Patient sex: M
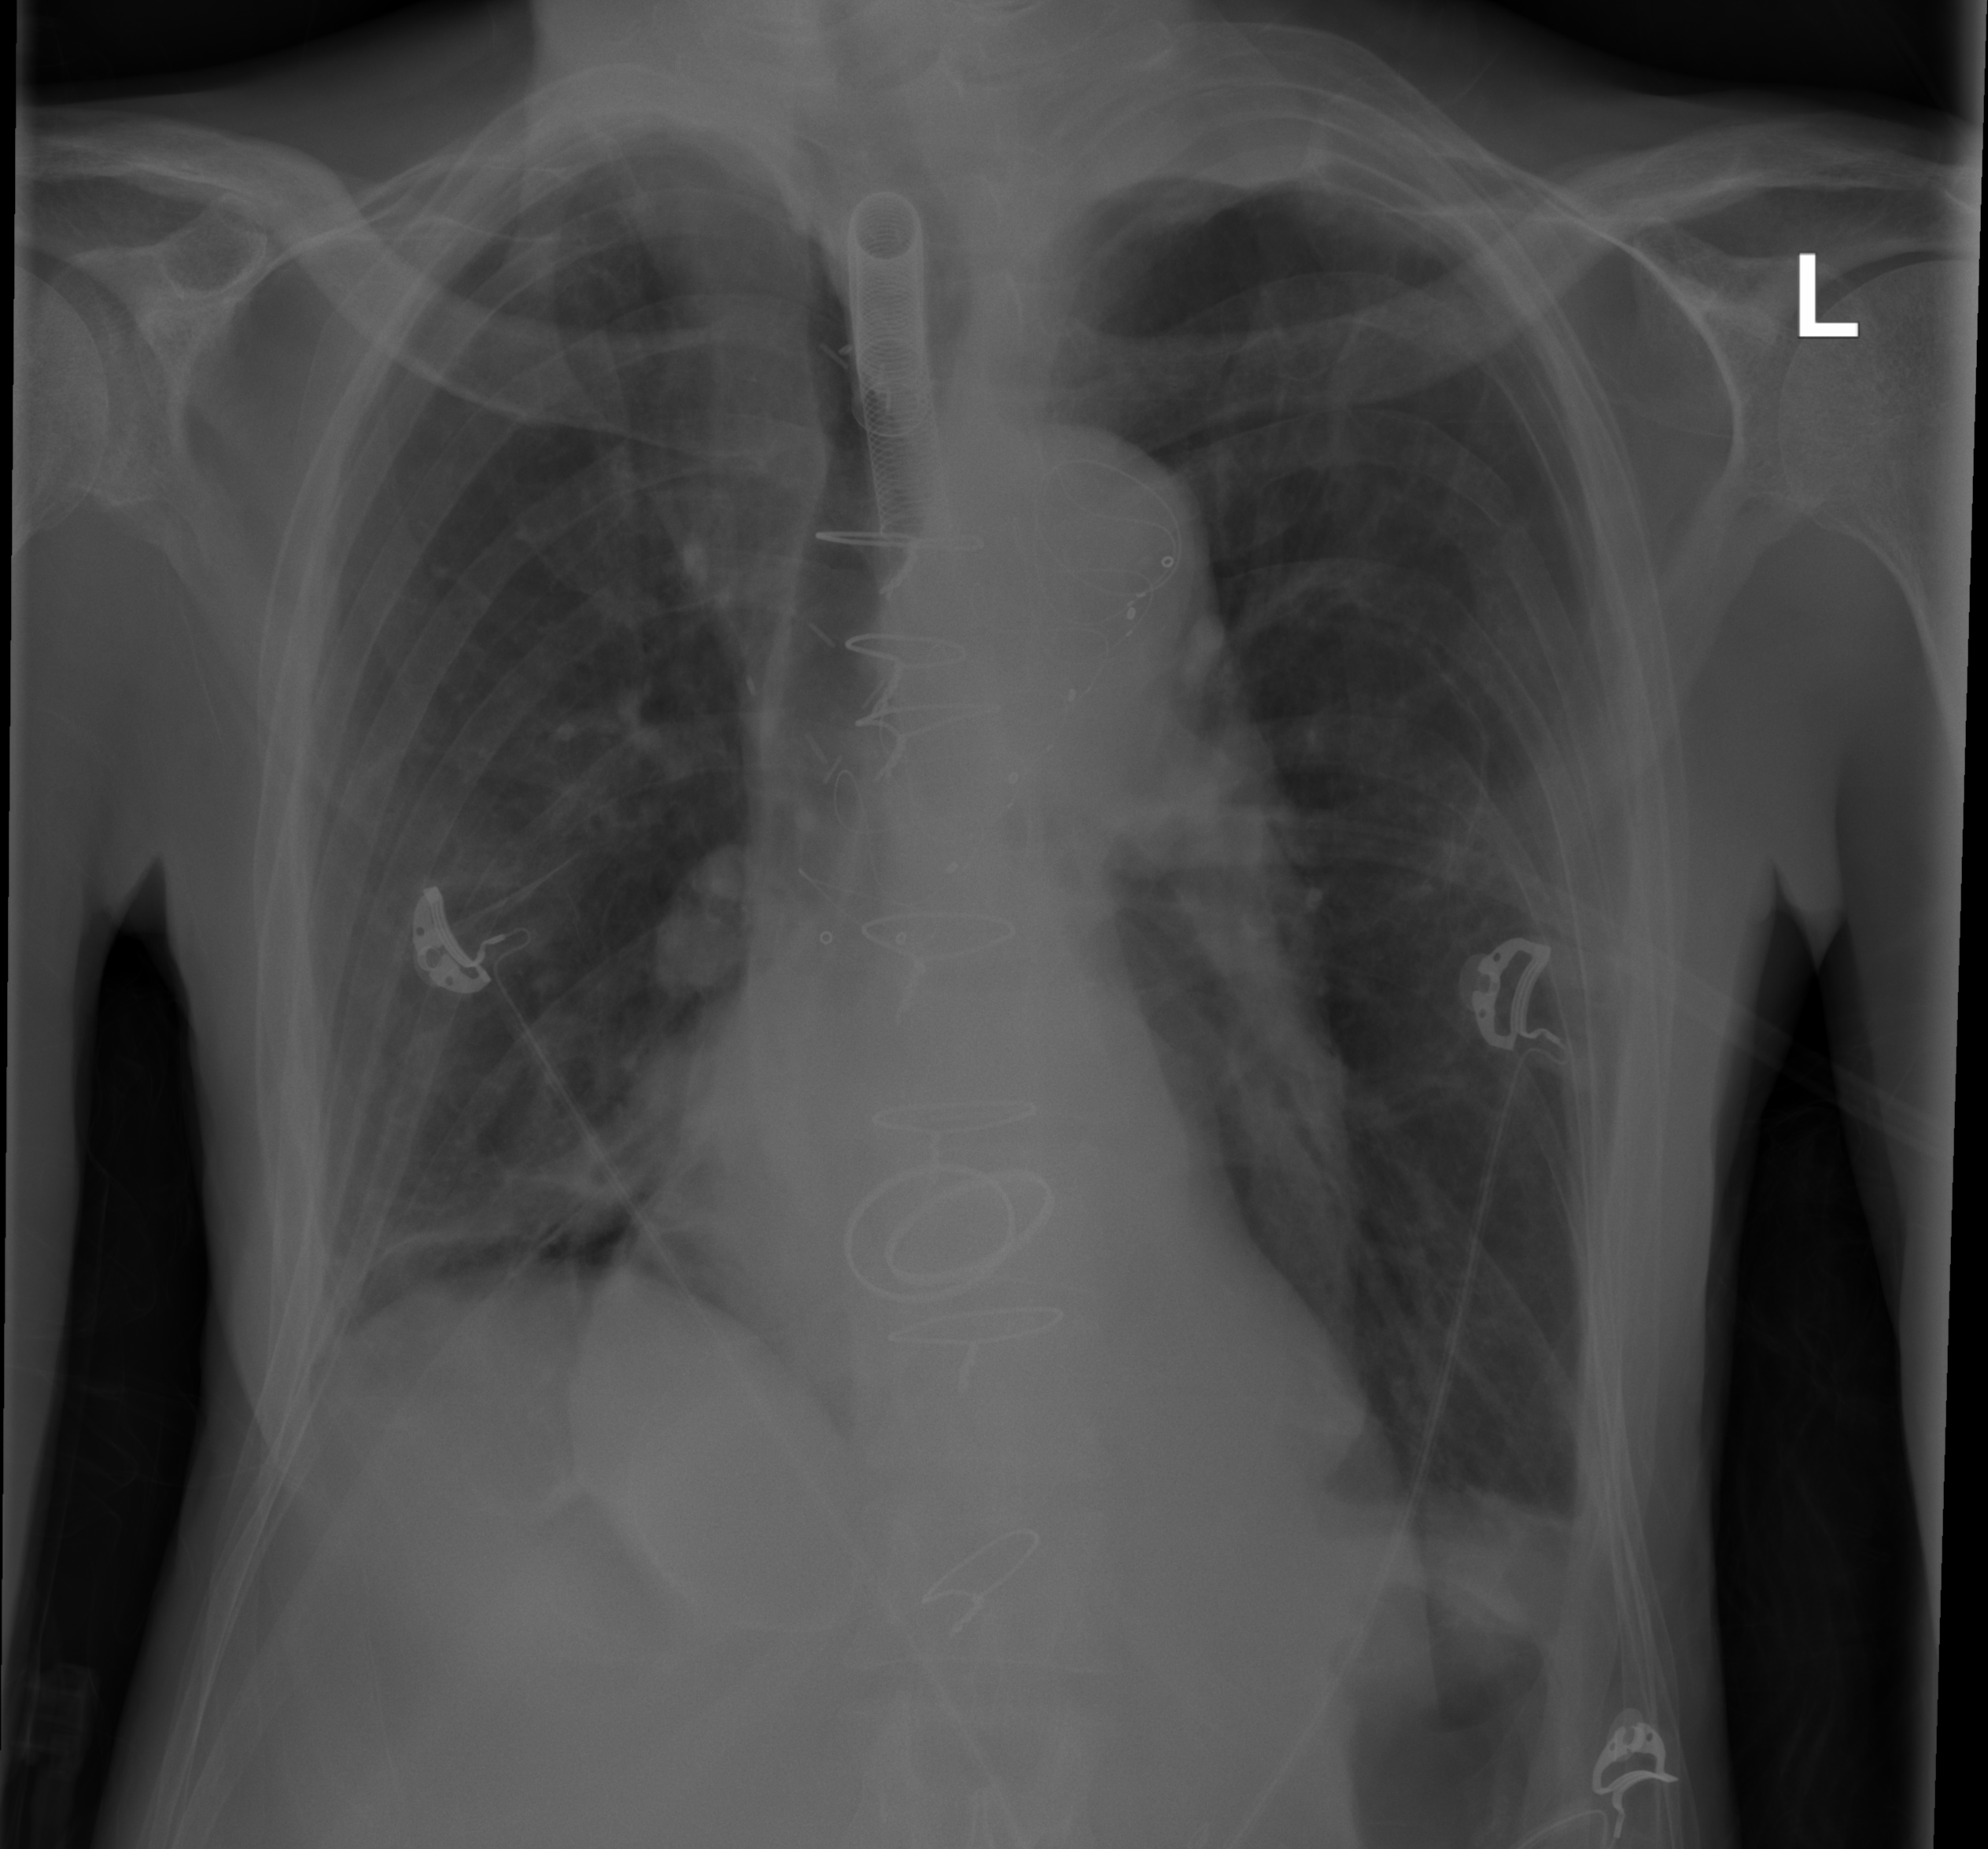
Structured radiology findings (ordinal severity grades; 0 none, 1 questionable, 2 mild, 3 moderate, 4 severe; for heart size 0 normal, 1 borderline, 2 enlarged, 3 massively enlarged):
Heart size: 0
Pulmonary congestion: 1
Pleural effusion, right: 0
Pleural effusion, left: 0
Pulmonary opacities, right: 0
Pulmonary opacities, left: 0
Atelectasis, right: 2
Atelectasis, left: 2